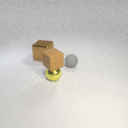
small yellow metal sphere to the left of small gray rubber sphere